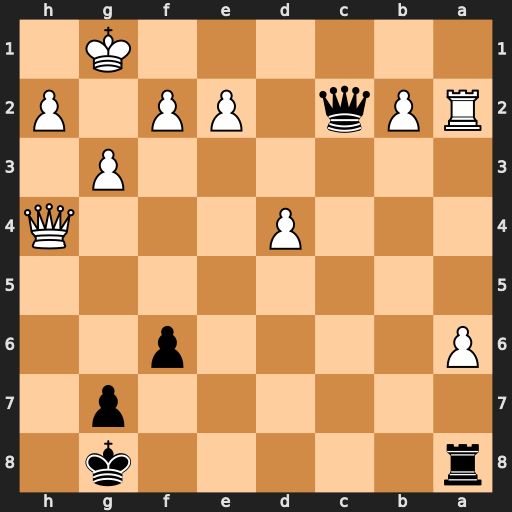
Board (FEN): r5k1/6p1/P4p2/8/3P3Q/6P1/RPq1PP1P/6K1
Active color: b
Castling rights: -
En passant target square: -
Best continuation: Qb1+ Kg2 Qxa2